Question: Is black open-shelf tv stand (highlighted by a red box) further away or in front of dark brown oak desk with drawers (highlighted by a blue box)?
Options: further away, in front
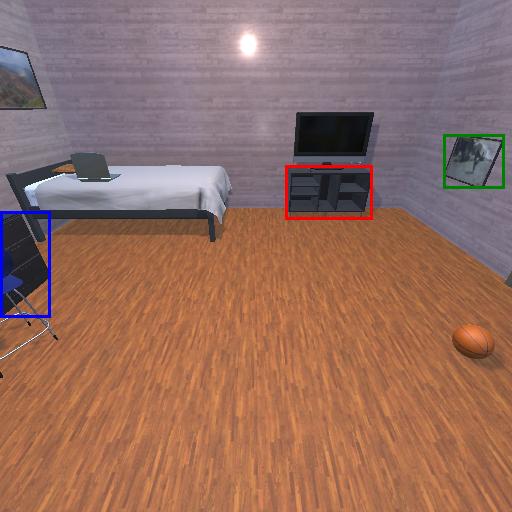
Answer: further away